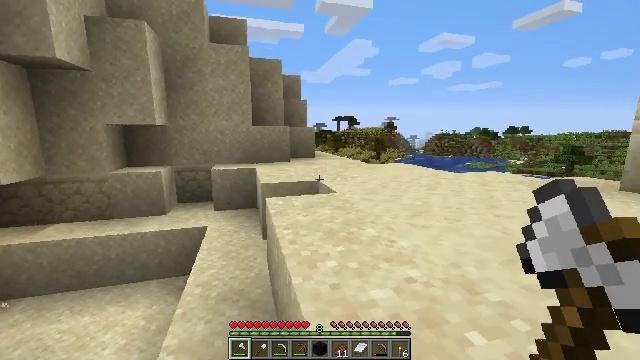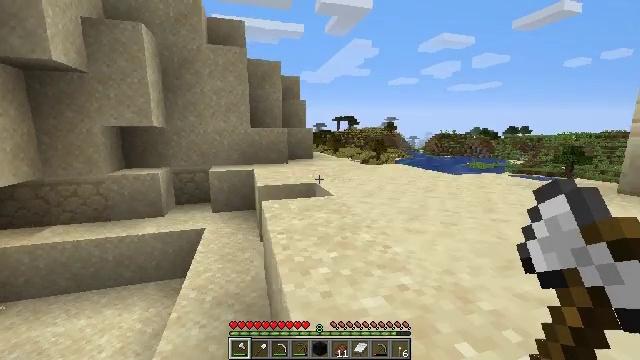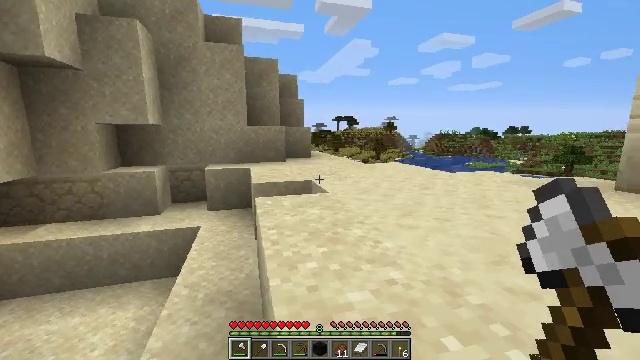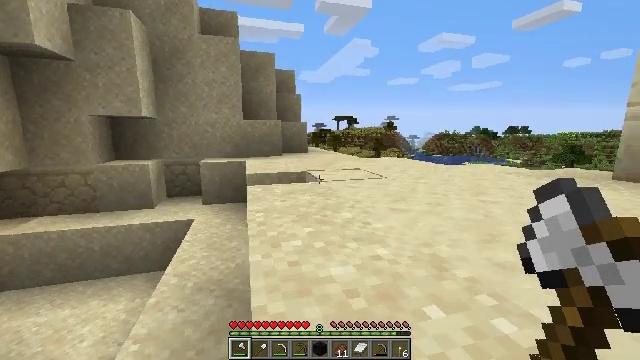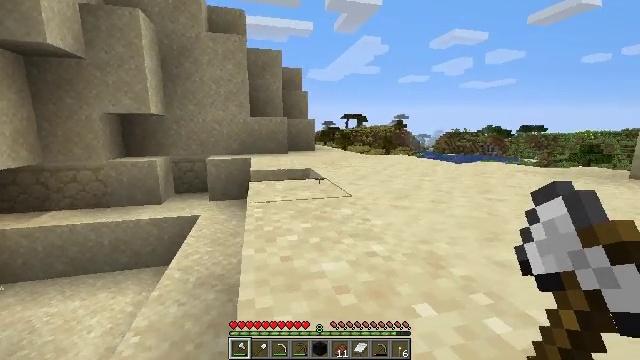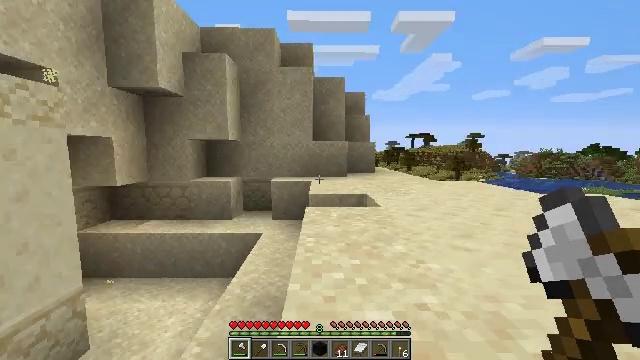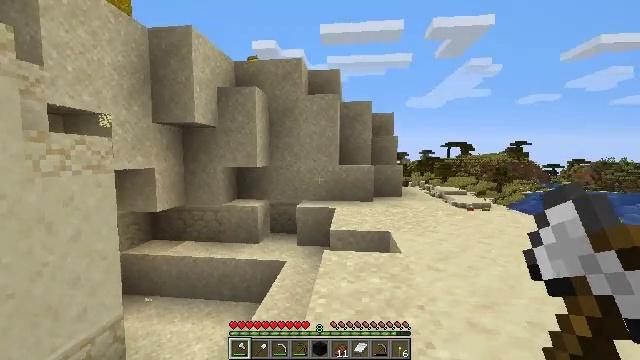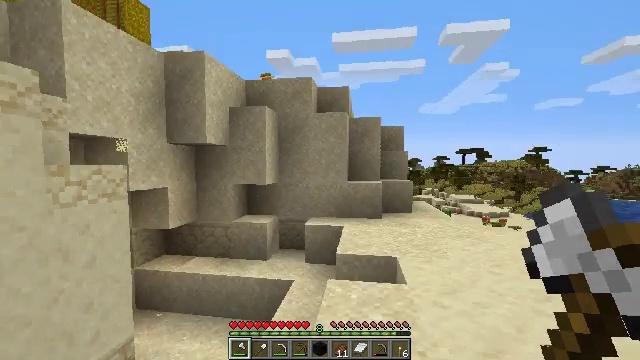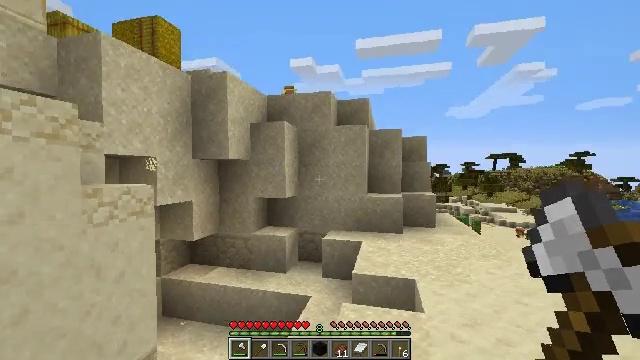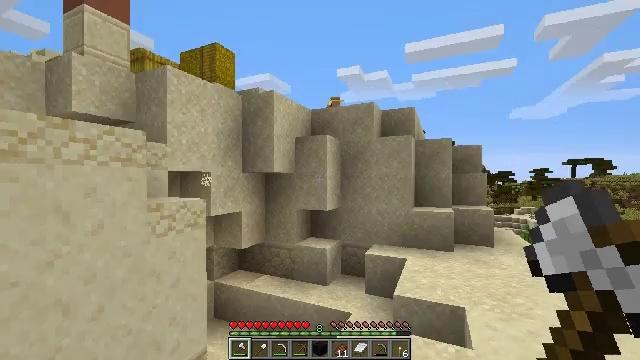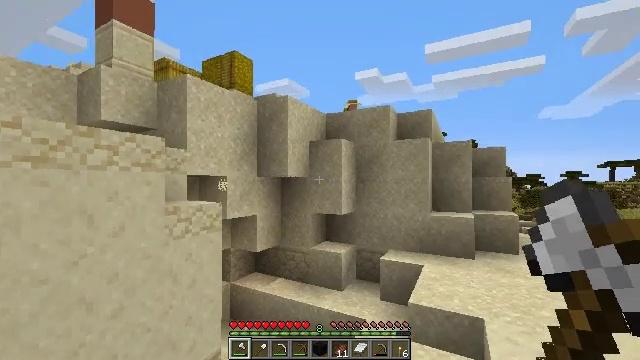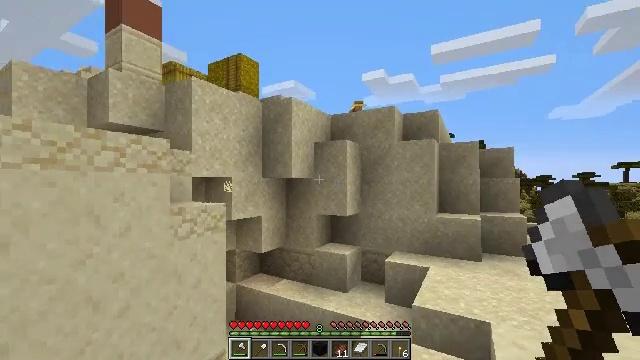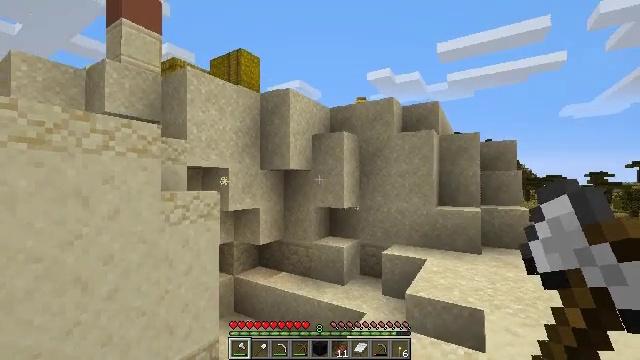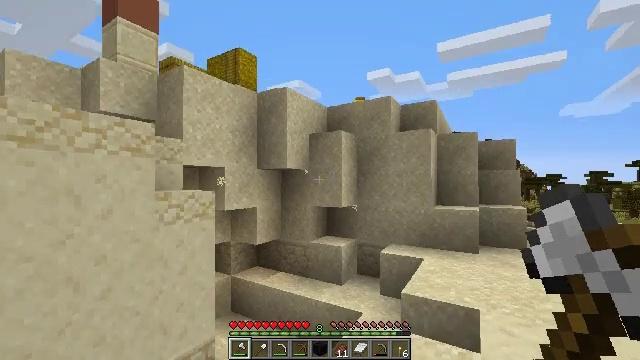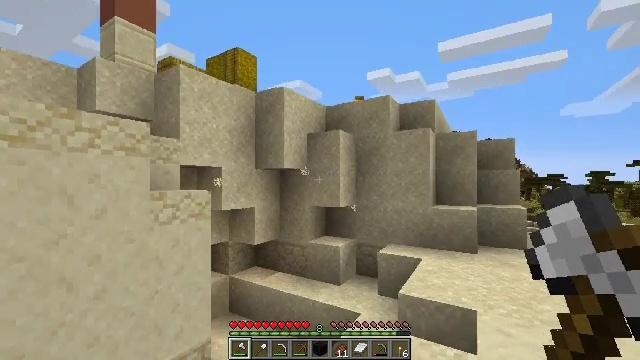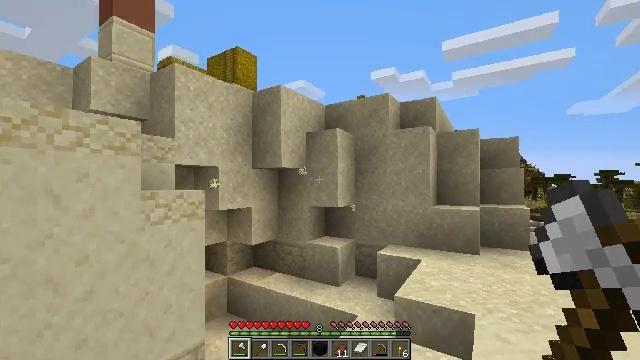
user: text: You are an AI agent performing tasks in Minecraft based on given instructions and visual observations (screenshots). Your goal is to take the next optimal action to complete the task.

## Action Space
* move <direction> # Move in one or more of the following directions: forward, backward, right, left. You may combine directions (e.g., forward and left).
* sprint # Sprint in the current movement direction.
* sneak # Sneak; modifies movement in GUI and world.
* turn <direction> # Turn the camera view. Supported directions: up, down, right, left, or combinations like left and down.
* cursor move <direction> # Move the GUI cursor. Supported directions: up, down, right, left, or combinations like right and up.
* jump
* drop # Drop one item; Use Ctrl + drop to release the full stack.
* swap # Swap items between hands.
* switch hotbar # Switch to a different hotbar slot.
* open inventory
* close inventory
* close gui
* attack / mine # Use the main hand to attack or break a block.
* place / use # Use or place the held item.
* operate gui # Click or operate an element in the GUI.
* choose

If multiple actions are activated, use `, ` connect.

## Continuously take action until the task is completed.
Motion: motion action
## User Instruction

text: Collect beetroots from the field.
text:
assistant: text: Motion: move forward and move right
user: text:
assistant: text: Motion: move forward and move right
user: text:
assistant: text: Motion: move forward and move right
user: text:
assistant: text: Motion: move forward and move right, turn left
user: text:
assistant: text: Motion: move forward and move right, turn left and up, jump
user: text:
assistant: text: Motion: move forward and move right, turn left and up, jump
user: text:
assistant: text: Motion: move forward and move right, turn left and up, jump
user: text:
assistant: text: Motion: move forward and move right, turn left and up, jump
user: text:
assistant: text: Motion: move forward and move right, turn left and up, jump
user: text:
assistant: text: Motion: move forward and move right, turn left
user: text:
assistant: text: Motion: move forward and move right, turn left
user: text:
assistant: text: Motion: move forward and move right, turn left
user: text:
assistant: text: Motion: move forward and move right
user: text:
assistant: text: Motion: move forward and move right
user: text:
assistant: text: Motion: move forward and move right
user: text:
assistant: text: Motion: move forward and move right
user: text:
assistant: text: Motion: move forward and move right, turn right
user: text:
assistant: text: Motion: turn right
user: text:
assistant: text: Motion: move forward, turn right
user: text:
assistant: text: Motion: move forward
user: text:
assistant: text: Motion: no_op
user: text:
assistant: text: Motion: move forward
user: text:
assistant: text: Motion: move forward
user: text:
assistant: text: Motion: move forward
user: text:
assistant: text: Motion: move forward
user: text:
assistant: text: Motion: move forward
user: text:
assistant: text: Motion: move forward
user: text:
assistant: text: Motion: move forward
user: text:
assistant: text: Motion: move forward
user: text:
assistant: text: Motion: move forward